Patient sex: M
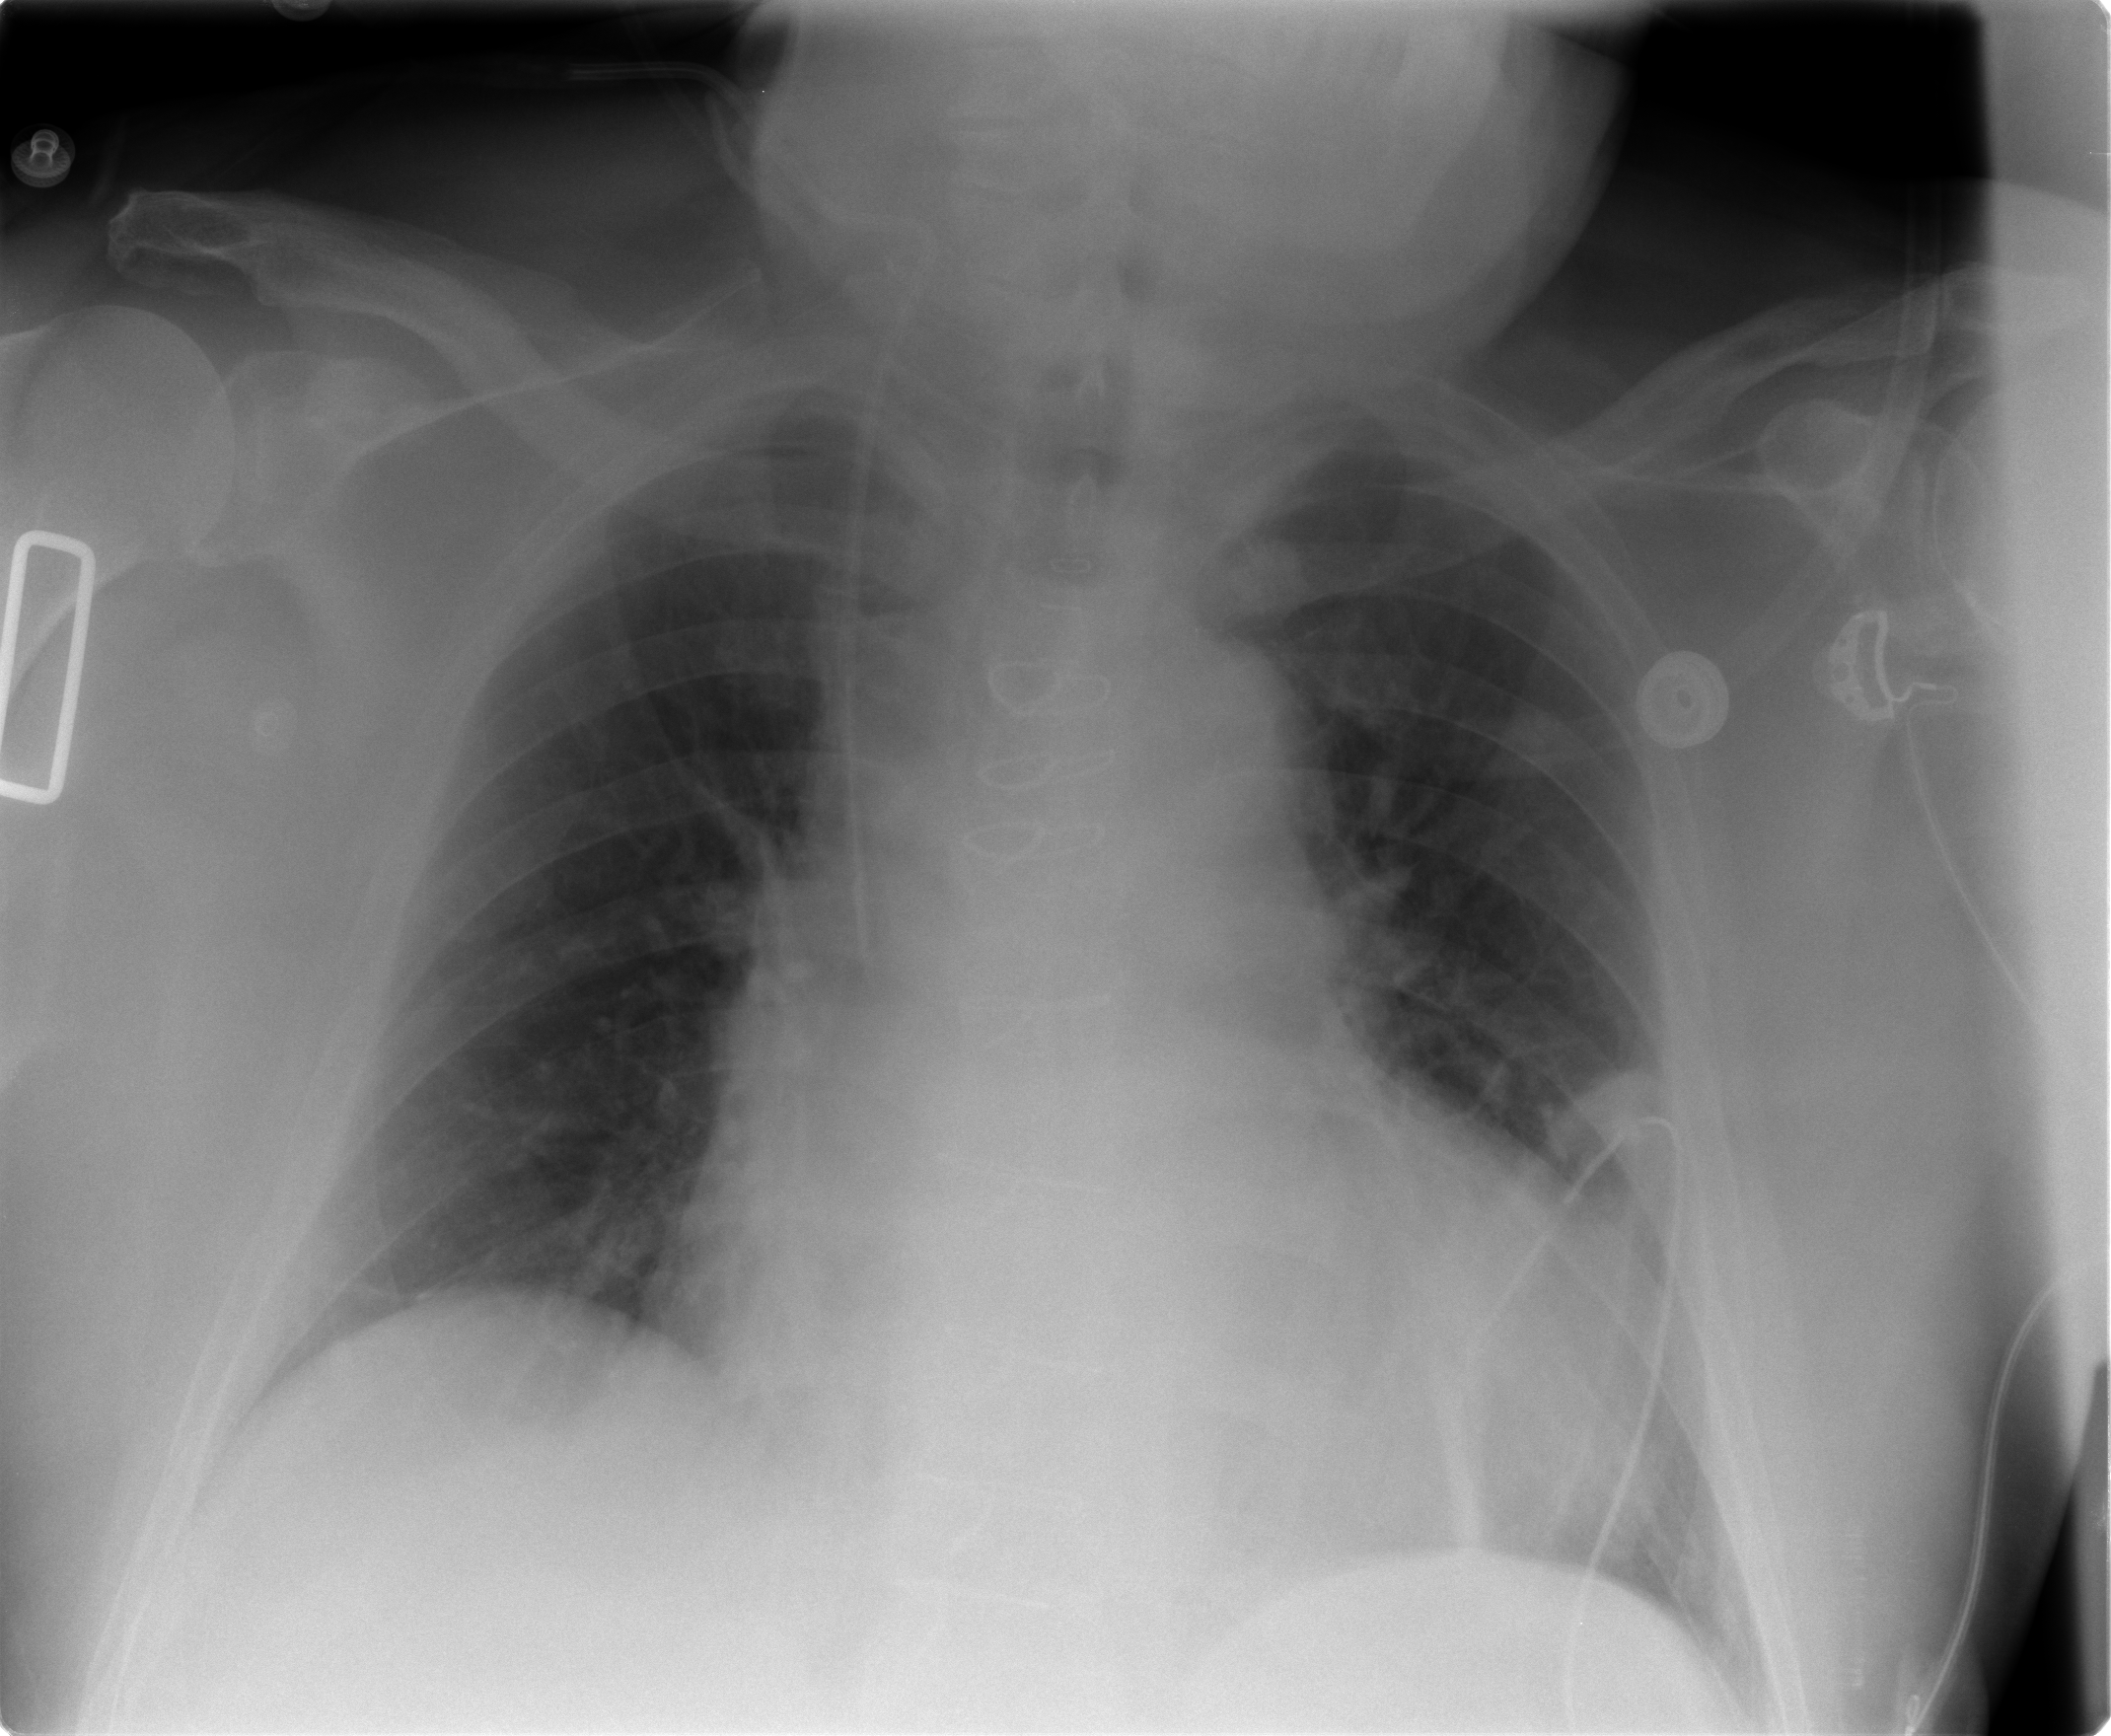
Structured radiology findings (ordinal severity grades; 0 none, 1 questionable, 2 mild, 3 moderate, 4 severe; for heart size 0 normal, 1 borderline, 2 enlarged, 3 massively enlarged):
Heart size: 2
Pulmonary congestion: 2
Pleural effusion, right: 0
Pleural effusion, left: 1
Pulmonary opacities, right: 0
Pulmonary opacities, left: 0
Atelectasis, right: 2
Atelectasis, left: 3